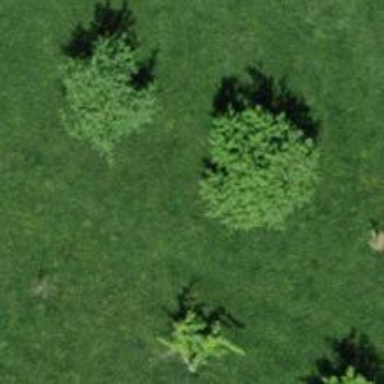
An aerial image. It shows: Broadleaved tree in natural setting.